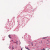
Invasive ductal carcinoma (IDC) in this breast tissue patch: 0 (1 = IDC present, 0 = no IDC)